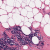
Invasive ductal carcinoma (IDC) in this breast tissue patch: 0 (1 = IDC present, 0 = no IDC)